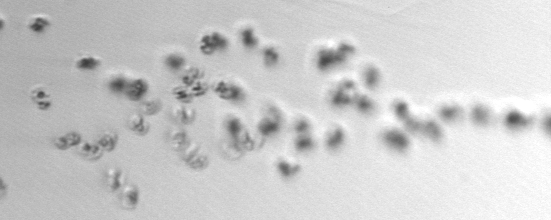
Label: Phaeocystis